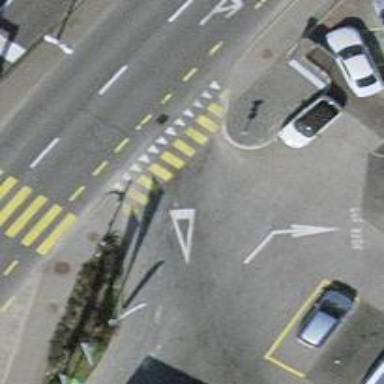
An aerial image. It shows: Pedestrian crossing with zebra markings on footway.